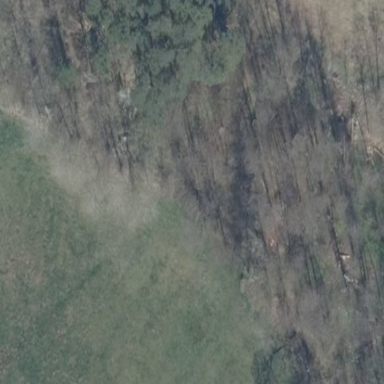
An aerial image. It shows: Forest area.